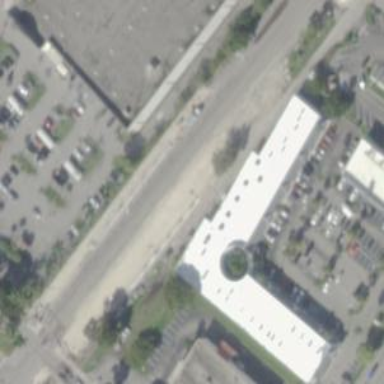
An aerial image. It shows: Clinic.